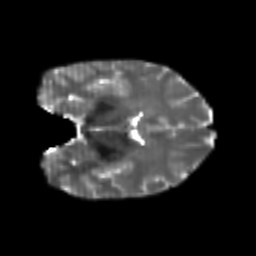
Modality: T2w
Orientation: coronal
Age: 24
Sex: female
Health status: healthy
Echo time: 0.074 s